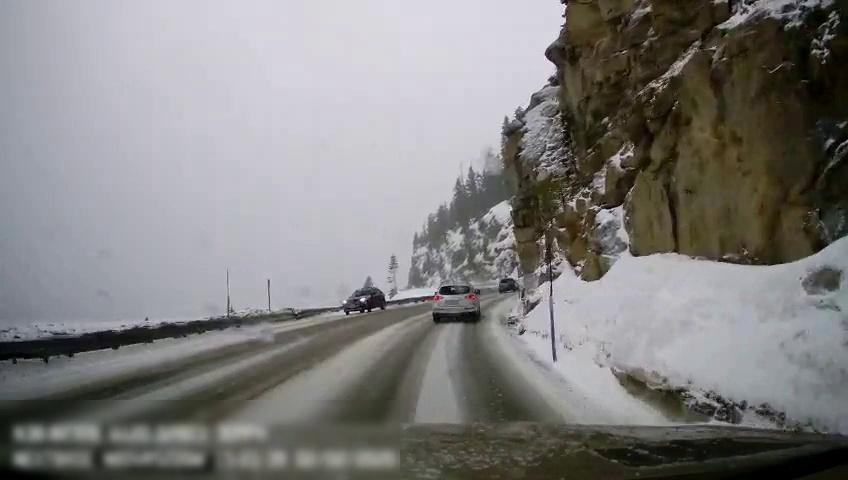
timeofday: Day
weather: Snowy
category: Drivable Space
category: Vehicles | SUV
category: Vehicles | Car
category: Vehicles | SUV